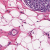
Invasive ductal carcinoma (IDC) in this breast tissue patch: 0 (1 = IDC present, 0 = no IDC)